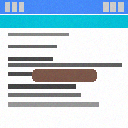
Screen state: on